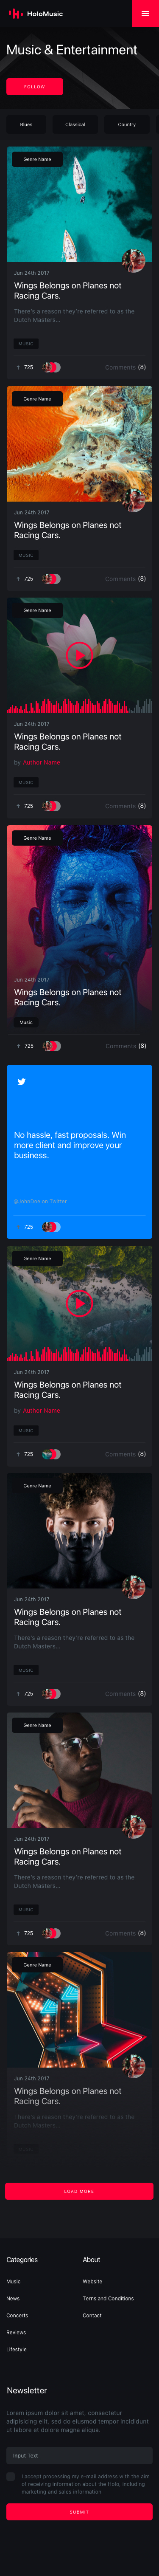
Text in this UI design:
Music & Entertainment
Website
Terns and Conditions
Contact
About
Music News
Concerts
Reviews
Lifestyle
Categories
Newsletter
Lorem ipsum dolor sit amet, consectetur adipisicing elit, sed do eiusmod tempor incididunt ut labore et dolore magna aliqua.
I accept processing my e-mail address with the aim of receiving information about the Holo, including marketing and sales information